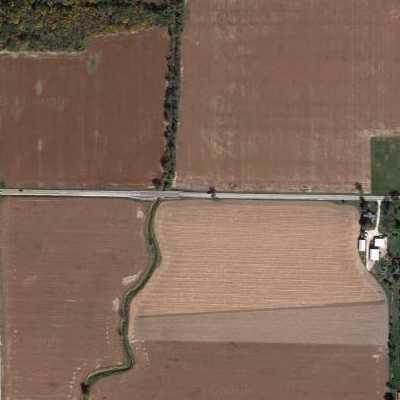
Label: bField